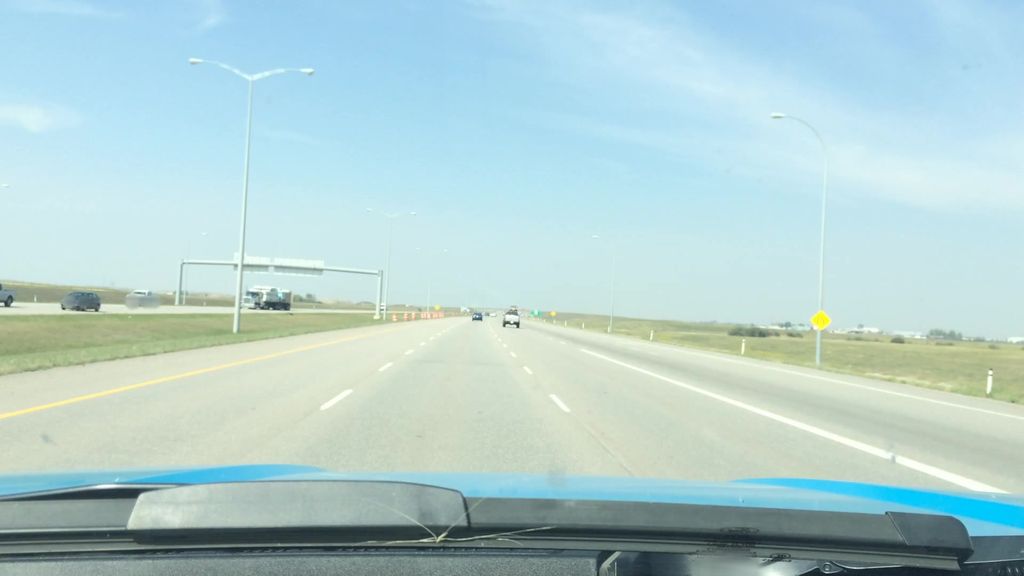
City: calgary